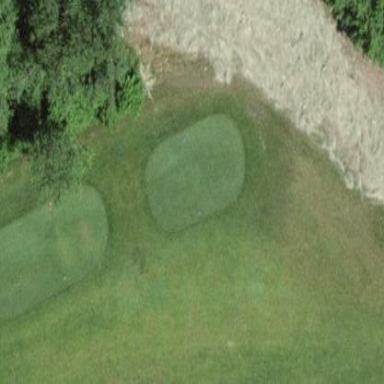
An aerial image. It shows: Golf tee.